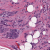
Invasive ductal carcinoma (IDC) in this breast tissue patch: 1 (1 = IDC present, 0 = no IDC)